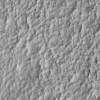
Atmospheric dust classification: not_dusty